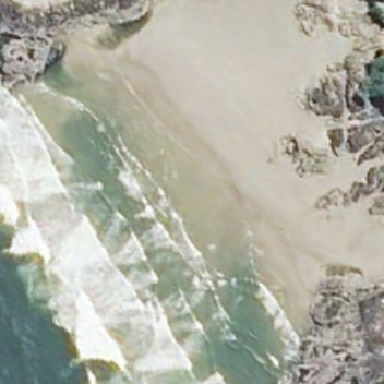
The white undulating sea is close to the beach with many rocky mounds .